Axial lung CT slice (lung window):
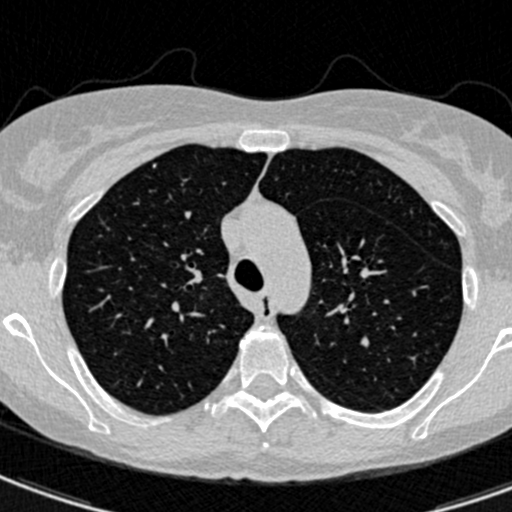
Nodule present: no